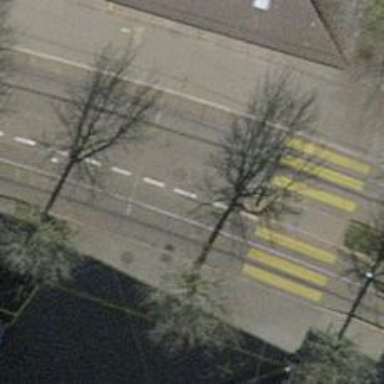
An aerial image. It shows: The sidewalk on both sides is made of asphalt.